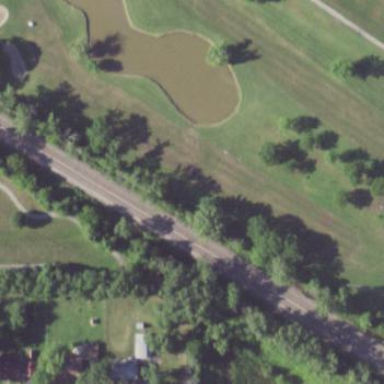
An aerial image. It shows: Well-maintained golf fairway within grassy area designated for the sport of golf.